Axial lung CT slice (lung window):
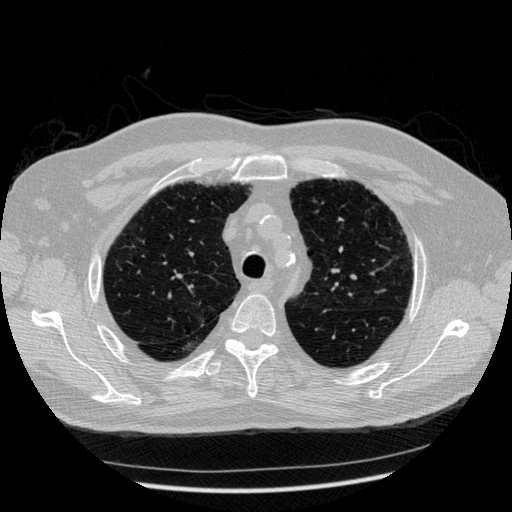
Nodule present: no